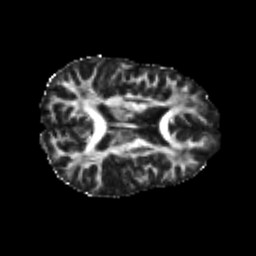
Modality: FA
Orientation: axial
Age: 25
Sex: female
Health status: healthy
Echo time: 0.074 s